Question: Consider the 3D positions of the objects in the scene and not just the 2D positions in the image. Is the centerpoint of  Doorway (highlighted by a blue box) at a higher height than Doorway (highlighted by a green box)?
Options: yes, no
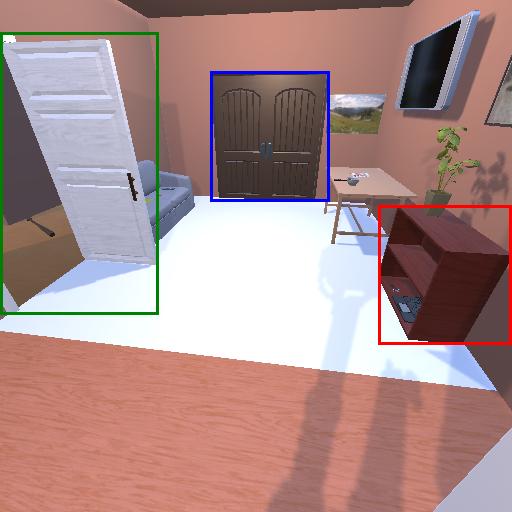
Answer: yes